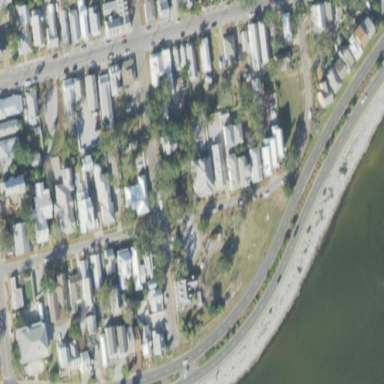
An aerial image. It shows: Single-family residential area.